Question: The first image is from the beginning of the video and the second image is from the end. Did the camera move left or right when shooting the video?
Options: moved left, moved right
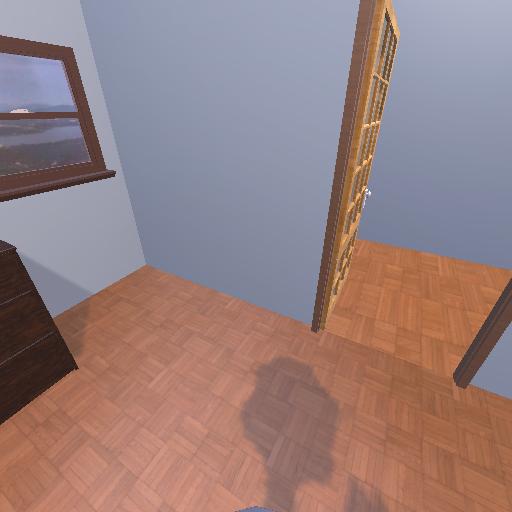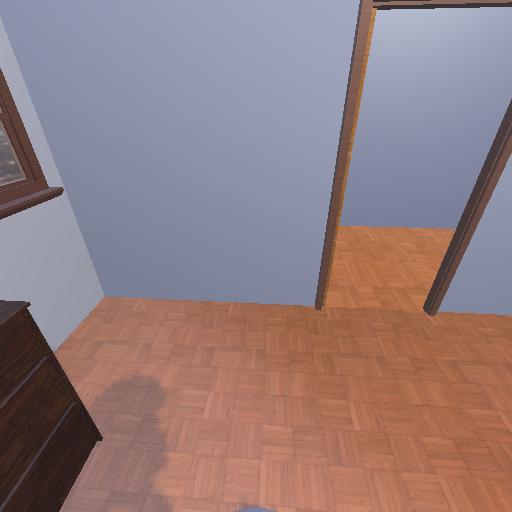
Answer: moved left